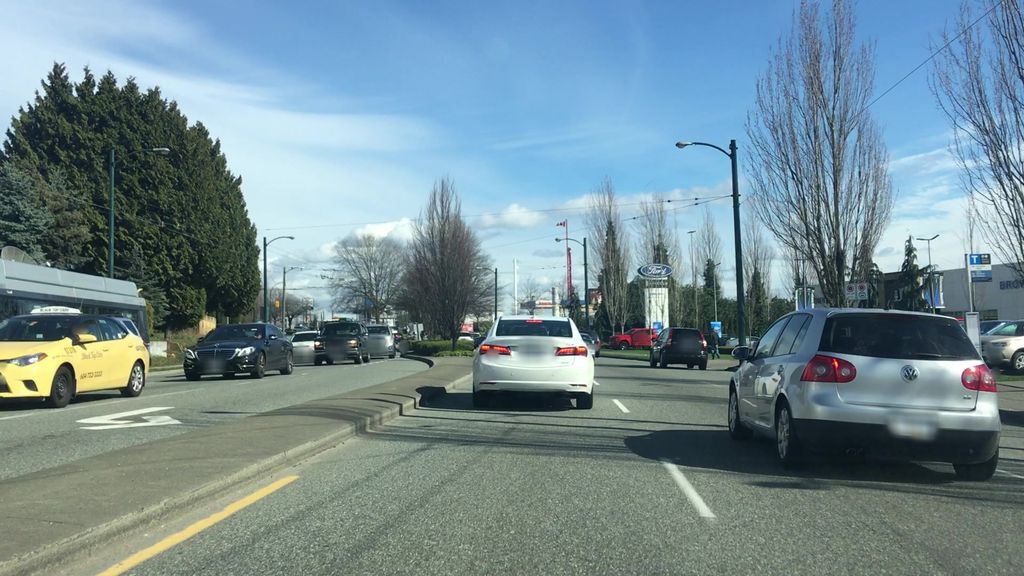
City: vancouver